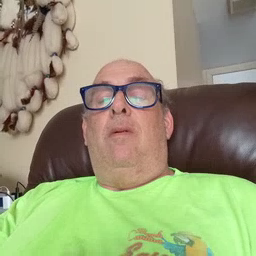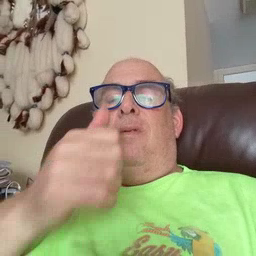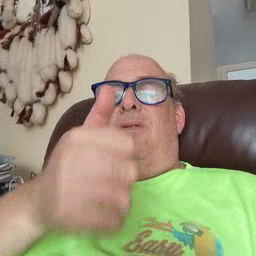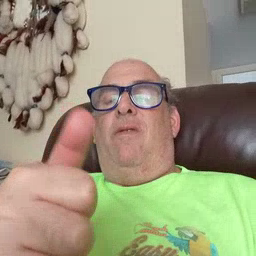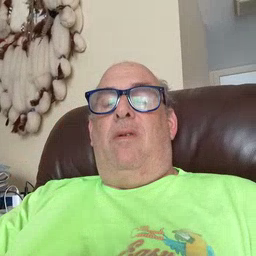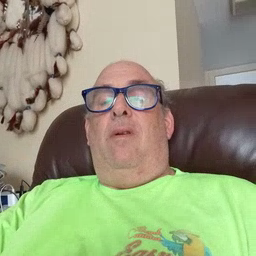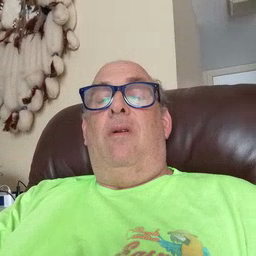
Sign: yourself